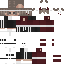
A male human skin with medium skin, wearing brown long hair dressed in a red hoodie and black pants, featuring a closed mouth.